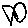
Label: fish